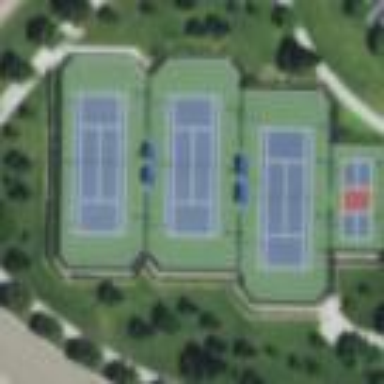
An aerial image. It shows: Tennis court on pitch designated for leisure land.